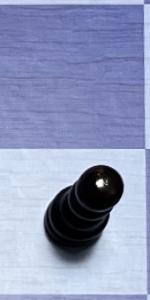
Label: Pawn_Black